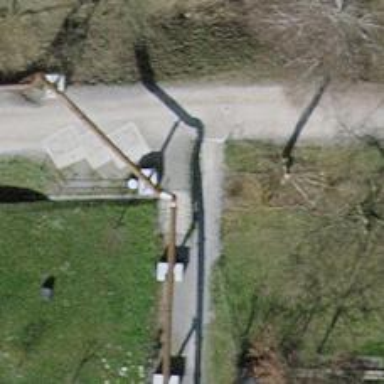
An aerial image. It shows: Concrete steps with ramp.